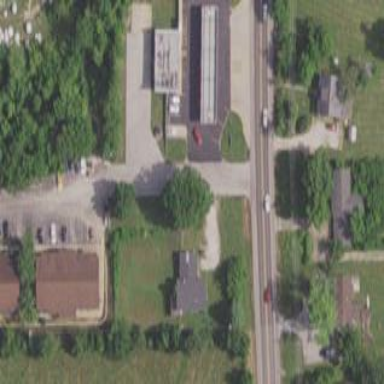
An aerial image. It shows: Fuel station.